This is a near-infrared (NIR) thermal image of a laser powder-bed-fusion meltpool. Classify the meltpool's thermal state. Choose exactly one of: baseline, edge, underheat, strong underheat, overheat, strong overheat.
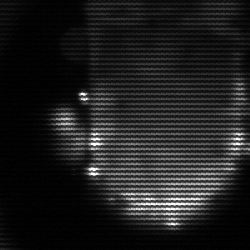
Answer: baseline